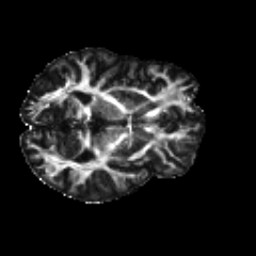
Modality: FA
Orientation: axial
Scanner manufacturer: siemens
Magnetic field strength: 3 T
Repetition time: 4.16 s
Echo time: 0.0806 s